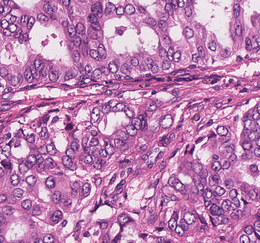
Tumor epithelial tissue: yes
Tumor-associated stroma tissue: yes
Normal tissue: no